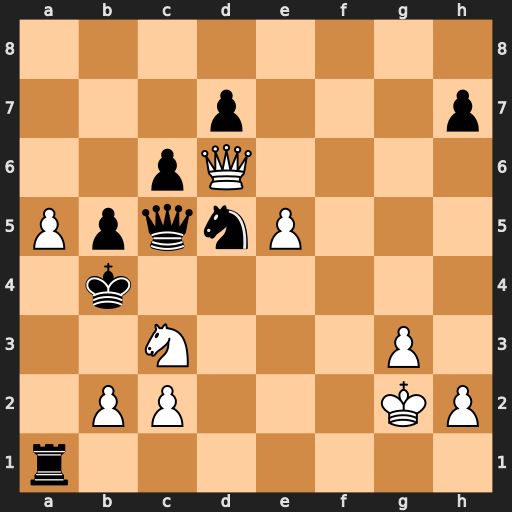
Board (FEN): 8/3p3p/2pQ4/PpqnP3/1k6/2N3P1/1PP3KP/r7
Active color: w
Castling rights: -
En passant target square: -
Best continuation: Nxd5+ cxd5 c3+ Kc4 b3+ Kd3 Qxc5